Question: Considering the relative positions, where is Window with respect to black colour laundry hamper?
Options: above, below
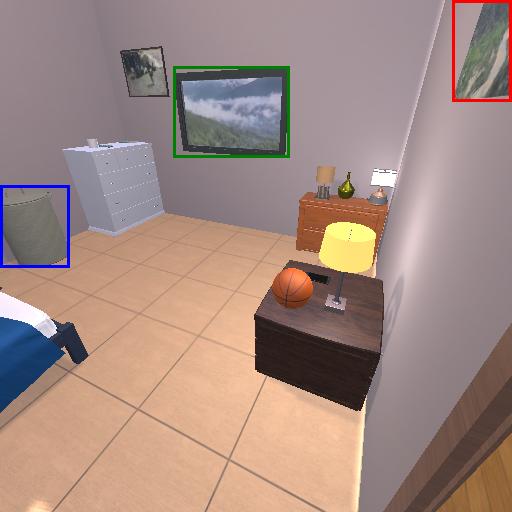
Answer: above